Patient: sex M, age 78
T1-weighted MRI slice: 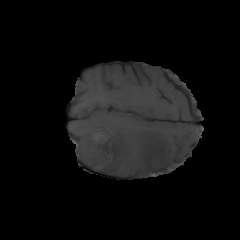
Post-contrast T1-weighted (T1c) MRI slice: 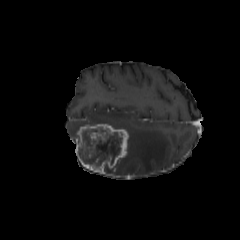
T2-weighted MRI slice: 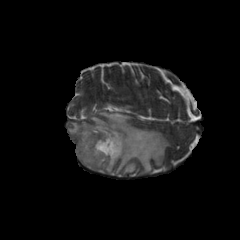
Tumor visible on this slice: yes
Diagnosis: Glioblastoma, IDH-wildtype
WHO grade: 4